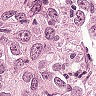
Metastatic tissue present: yes